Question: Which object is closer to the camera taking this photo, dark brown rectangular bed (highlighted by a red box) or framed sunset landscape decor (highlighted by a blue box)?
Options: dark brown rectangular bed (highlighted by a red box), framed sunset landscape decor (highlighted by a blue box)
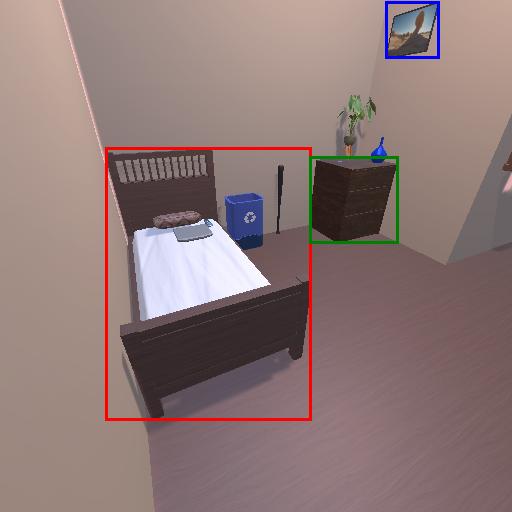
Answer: dark brown rectangular bed (highlighted by a red box)